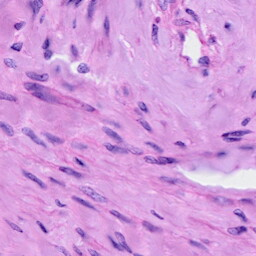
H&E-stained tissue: Cervix